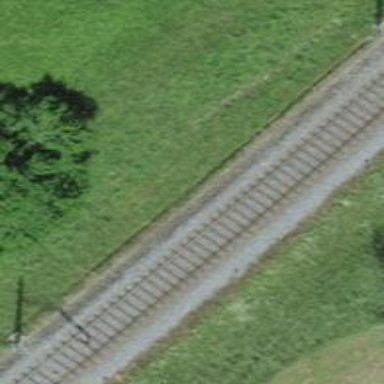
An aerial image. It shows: Single-track electrified railway with contact line.